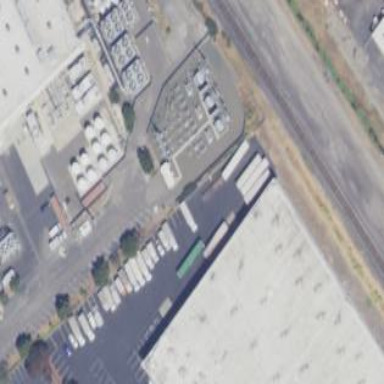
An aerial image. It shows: Industrial power substation.